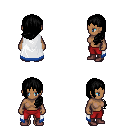
a pixel art fantasy rpg character, female body template, human, dark skin, white trimmed cape, red pants, black left-swept hairstyle, maroon shoes, four views (front, back, left, right), 2x2 character sprite sheet, small pixel art, hard edges, no anti-aliasing